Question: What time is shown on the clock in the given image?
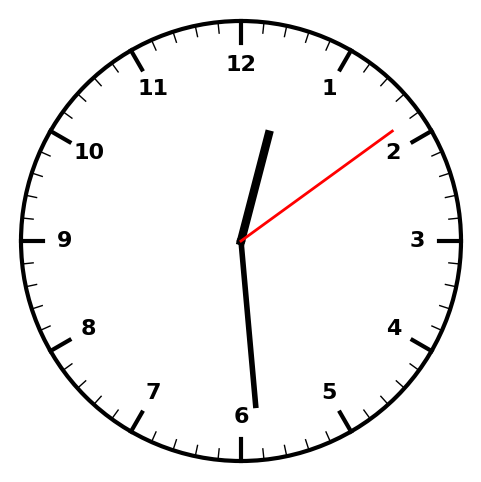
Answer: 12:29:09